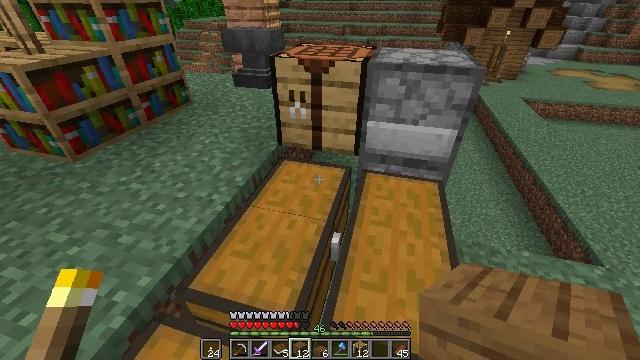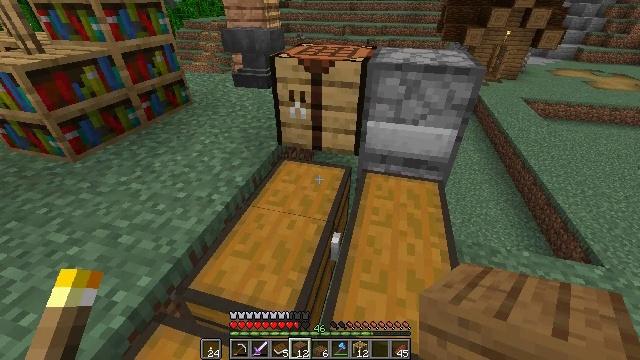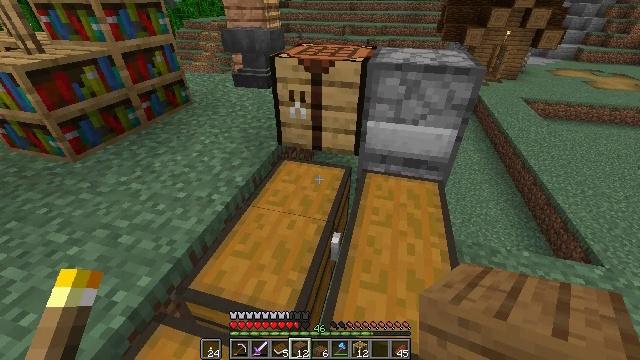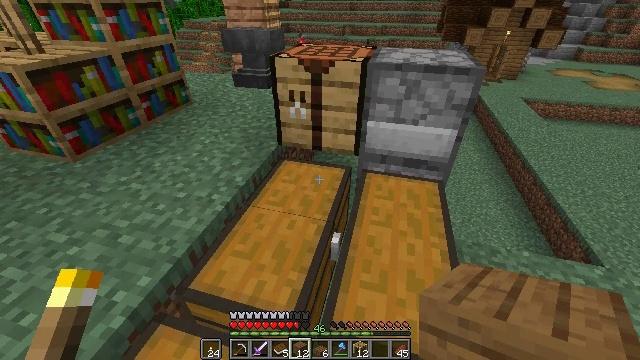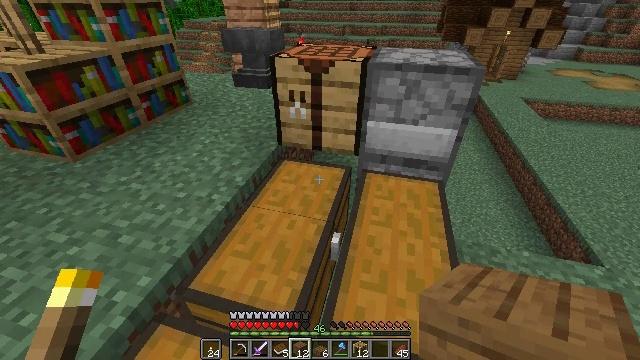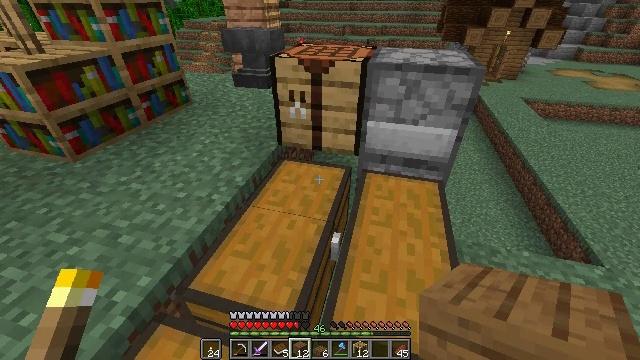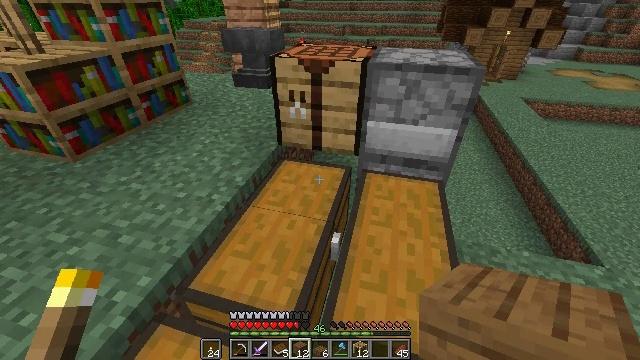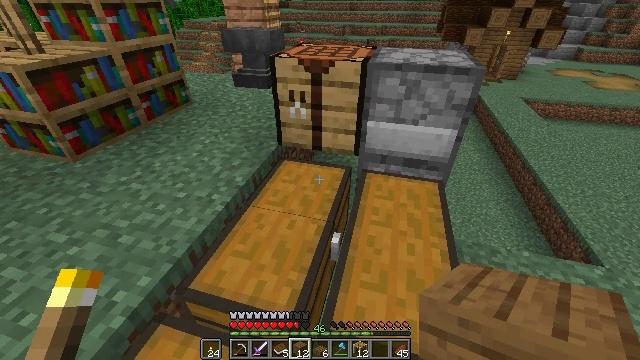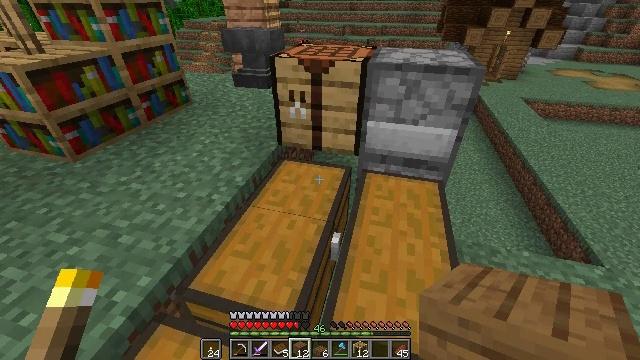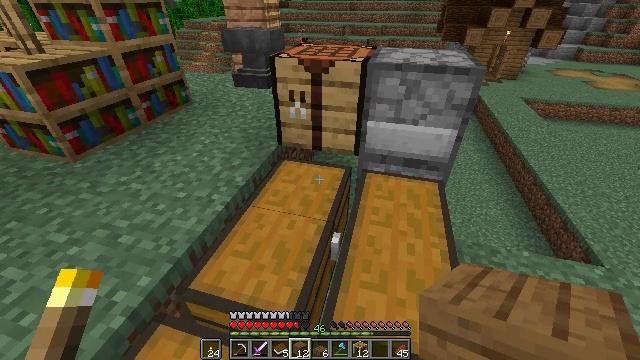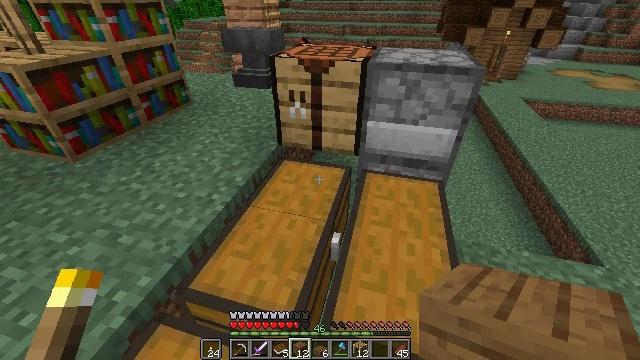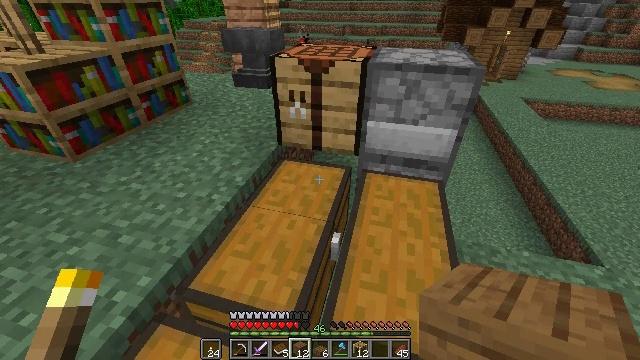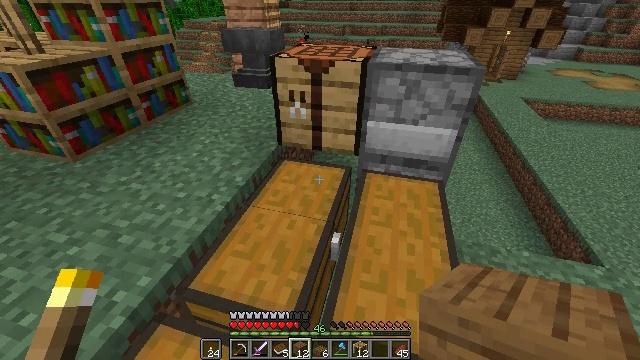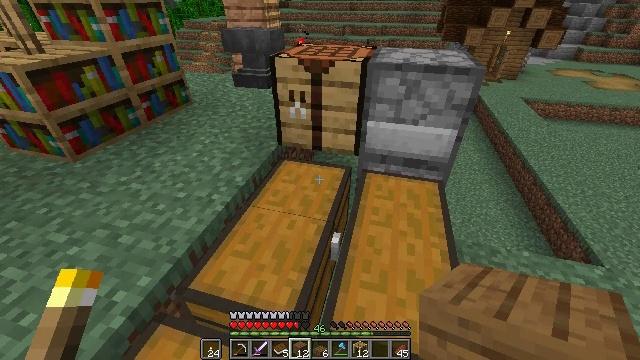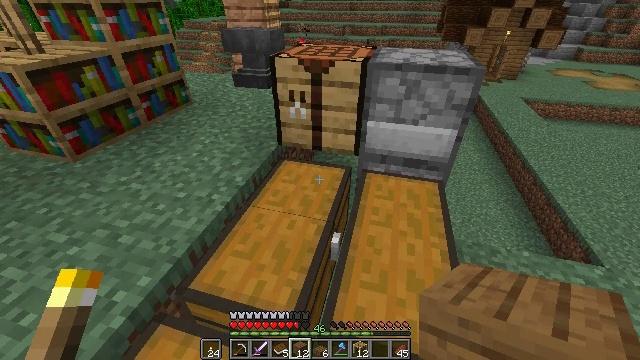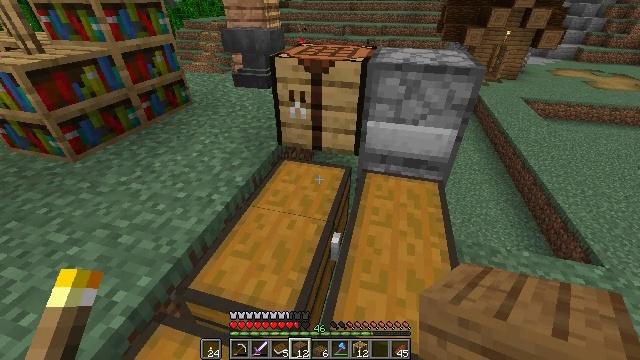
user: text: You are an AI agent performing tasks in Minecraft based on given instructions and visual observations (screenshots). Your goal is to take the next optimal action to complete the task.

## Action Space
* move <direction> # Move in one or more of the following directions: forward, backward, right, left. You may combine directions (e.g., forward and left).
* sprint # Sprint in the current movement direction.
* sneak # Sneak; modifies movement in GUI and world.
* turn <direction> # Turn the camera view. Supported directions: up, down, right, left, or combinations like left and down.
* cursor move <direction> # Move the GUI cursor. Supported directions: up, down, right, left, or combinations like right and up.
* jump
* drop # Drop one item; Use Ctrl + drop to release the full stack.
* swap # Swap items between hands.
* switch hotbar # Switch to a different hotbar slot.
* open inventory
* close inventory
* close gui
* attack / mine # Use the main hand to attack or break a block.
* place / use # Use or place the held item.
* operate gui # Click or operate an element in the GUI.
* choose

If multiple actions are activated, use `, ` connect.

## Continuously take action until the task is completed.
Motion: motion action
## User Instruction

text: Assemble sticks and spruce planks to get a spruce fence gate.
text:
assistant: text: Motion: no_op
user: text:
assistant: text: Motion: no_op
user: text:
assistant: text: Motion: no_op
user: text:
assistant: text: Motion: no_op
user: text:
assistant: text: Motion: no_op
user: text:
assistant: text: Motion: no_op
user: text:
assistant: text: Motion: no_op
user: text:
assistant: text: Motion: no_op
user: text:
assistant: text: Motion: no_op
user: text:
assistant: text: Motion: no_op
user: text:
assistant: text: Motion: no_op
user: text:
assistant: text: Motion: no_op
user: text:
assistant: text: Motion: no_op
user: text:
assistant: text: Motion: no_op
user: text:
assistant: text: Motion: no_op
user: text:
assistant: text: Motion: no_op
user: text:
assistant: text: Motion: no_op
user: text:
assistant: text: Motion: no_op
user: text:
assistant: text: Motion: no_op
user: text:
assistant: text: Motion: no_op
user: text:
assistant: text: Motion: no_op
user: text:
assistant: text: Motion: no_op
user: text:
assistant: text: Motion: no_op
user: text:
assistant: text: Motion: no_op
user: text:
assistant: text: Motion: no_op
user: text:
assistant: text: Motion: no_op
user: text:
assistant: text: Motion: no_op
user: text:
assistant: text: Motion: no_op
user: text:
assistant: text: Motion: no_op
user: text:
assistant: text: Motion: no_op